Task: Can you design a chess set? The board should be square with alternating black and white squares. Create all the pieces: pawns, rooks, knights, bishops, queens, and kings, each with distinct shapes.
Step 4837:
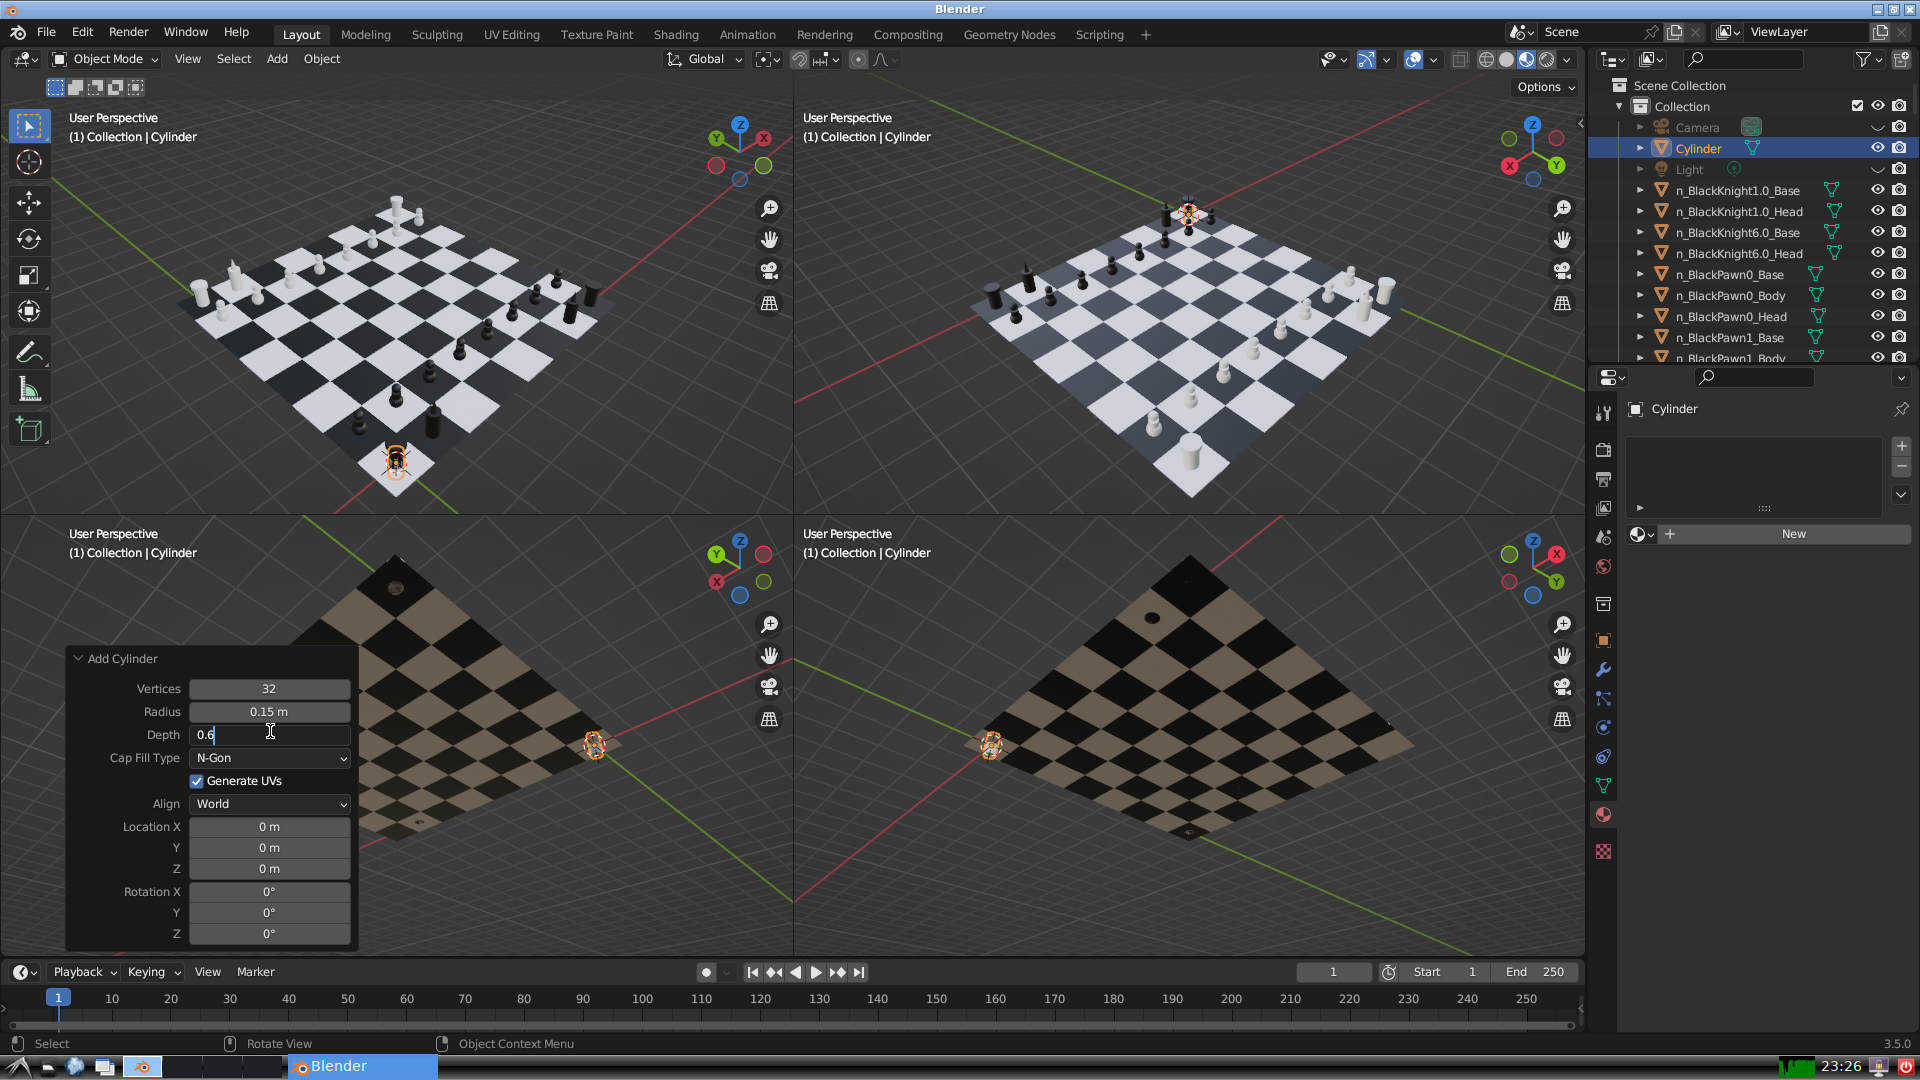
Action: {"key_press": ['Return']}